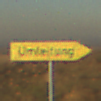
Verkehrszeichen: UmleitungswegweiserRechtsweisend
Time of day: SunriseSunset
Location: Outdoor (Nature)
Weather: Clear
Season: NotSpecified
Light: Natural